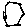
Label: hexagon